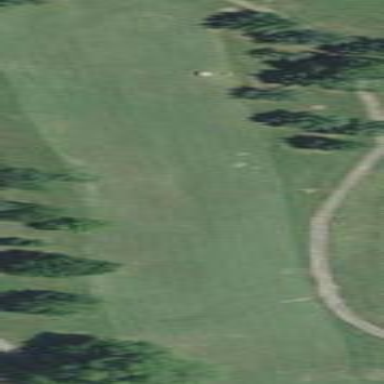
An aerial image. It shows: Grassy area designated as driving range for golf.